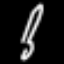
Label: fork